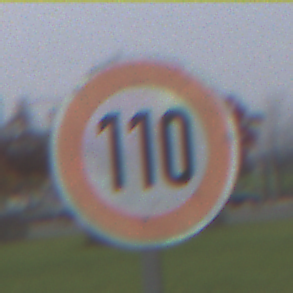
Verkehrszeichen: Geschwindigkeit110
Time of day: Midday
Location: Outdoor (Suburban)
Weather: Overcast
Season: NotSpecified
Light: Natural